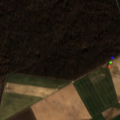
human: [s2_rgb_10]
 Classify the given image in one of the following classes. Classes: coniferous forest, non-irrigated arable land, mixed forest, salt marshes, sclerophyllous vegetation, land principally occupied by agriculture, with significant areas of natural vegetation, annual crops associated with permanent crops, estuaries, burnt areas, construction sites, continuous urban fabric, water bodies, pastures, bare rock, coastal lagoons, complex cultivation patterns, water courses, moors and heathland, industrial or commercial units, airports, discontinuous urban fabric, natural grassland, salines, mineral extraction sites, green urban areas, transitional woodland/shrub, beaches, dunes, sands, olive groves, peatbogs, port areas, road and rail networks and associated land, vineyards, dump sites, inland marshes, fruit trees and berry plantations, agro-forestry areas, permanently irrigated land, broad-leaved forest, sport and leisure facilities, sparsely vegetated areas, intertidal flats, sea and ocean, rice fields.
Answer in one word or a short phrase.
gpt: non-irrigated arable land, broad-leaved forest